Question: I want make WPF application like this picture..

I want make data entry application with database structure like here (Columns)
'''
A | B | C | D | ... | Z
'''
And I want make repeatable section to insert whether Column '2' and Column '3' is optional. So it's like horizonal rows in my database.
How can I make structure layout like this in WPF with databinding? I want make my 'Textbox A' will have data binding to 'A' in my database Textbox B will be bind with 'B' and etc..
How the best approach to doing this...? Help me..
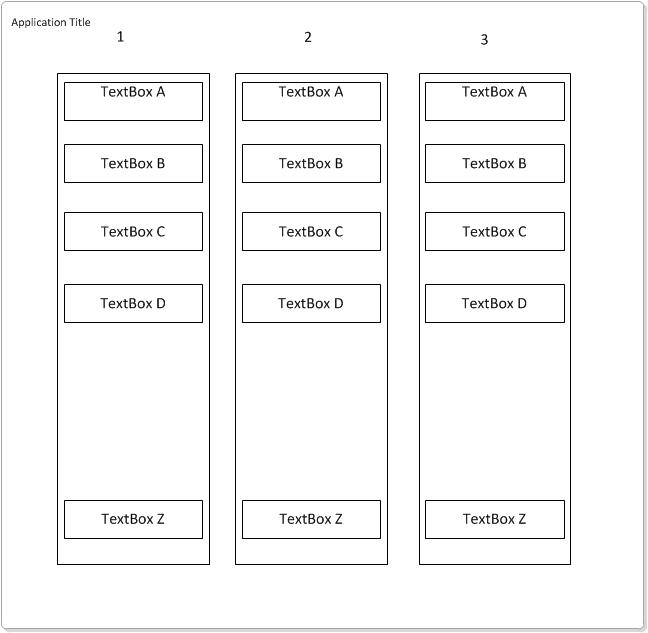
Answer: It looks like you are just trying to show a list of lists.
You could simplify your database table to something like this:
'''
Id | ColumnIndex | RowIndex | Value
'''
Your query could look like this:
'''
GroupedValues = table.GroupBy(x => x.ColumnIndex);
'''
Then you can use an ItemsControl with ItemsPanel set to a horizontally oriented StackPanel and the ItemTemplate set to a standard (vertical) ItemsControl, like this:
'''
<ItemsControl ItemsSource="{Binding GroupedValues}">
<ItemsControl.ItemsPanel>
<ItemsPanelTemplate>
<StackPanel Orientation="Horizontal" />
</ItemsPanelTemplate>
</ItemsControl.ItemsPanel>
<ItemsControl.ItemTemplate>
<DataTemplate>
<ItemsControl ItemsSource="{Binding}">
<ItemsControl.ItemTemplate>
<DataTemplate>
<TextBlock Text="{Binding Value}" />
</DataTemplate>
</ItemsControl.ItemTemplate>
</ItemsControl>
</DataTemplate>
</ItemsControl.ItemTemplate>
</ItemsControl>
'''
This code is not tested but hopefully it gives you the idea.